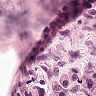
Metastatic tissue present: no